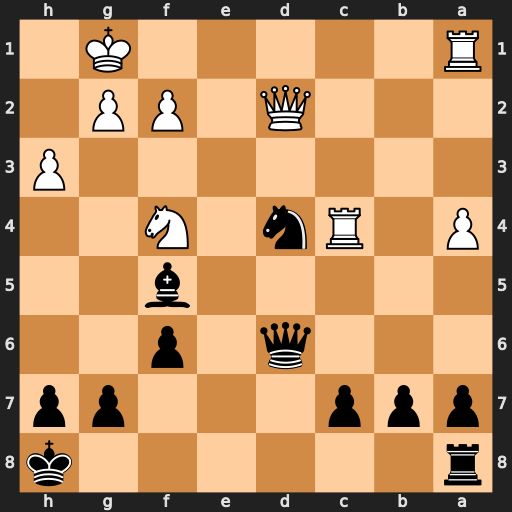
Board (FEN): r6k/ppp3pp/3q1p2/5b2/P1Rn1N2/7P/3Q1PP1/R5K1
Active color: b
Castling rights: -
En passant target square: -
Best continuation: Nf3+ gxf3 Qxd2